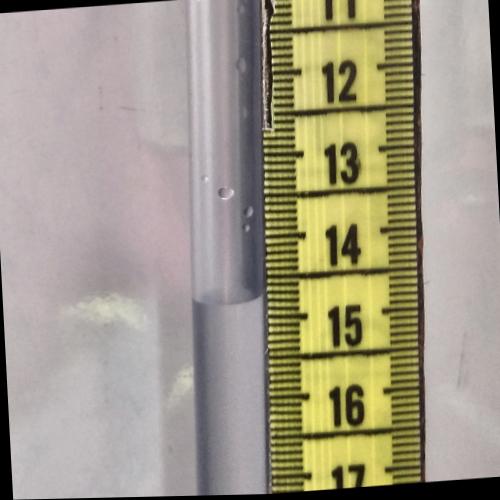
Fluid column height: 14.7 cm